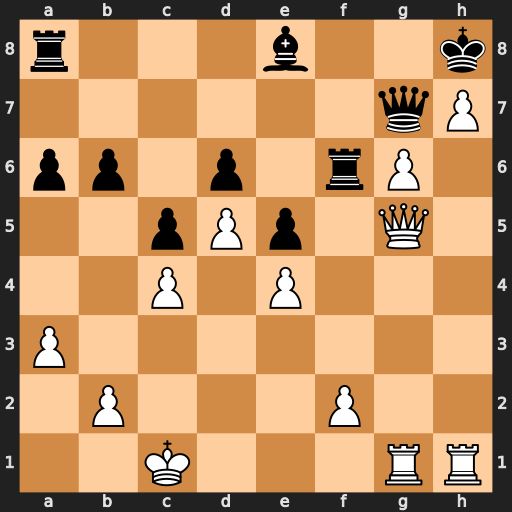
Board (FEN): r3b2k/6qP/pp1p1rP1/2pPp1Q1/2P1P3/P7/1P3P2/2K3RR
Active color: w
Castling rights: -
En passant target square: -
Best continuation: Qxf6 Qxf6 g7+ Qxg7 Rxg7